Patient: sex F, age 62
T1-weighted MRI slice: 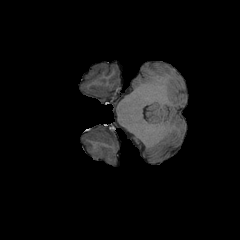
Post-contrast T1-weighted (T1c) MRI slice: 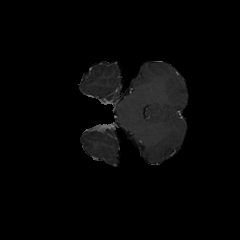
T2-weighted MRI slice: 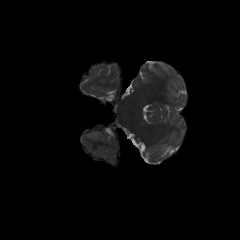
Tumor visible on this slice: yes
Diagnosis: Glioblastoma, IDH-wildtype
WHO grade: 4